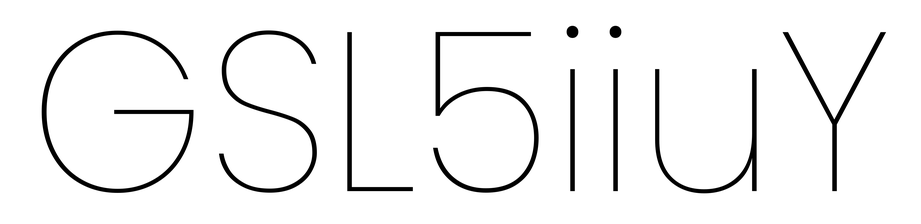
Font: Poppins-Thin